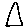
Label: triangle